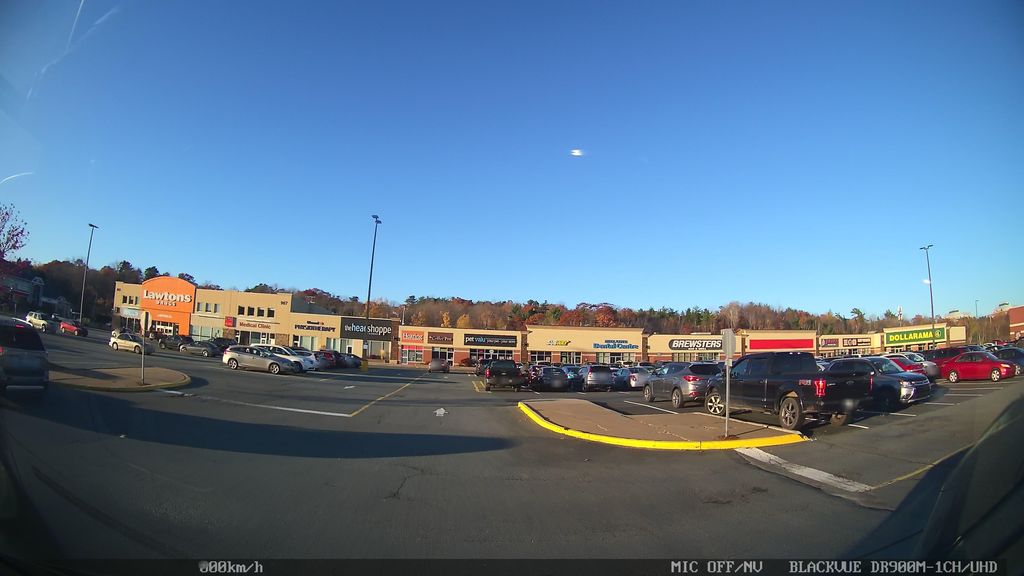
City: halifax